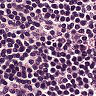
Metastatic tissue present: no